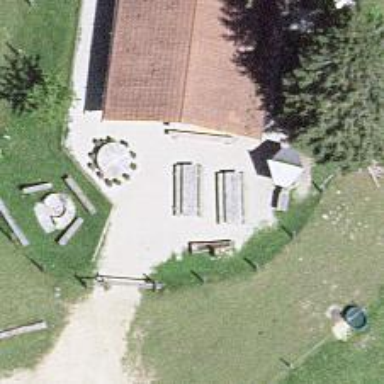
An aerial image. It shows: Picnic table located in leisure land area.